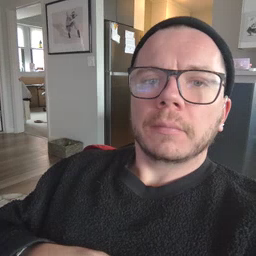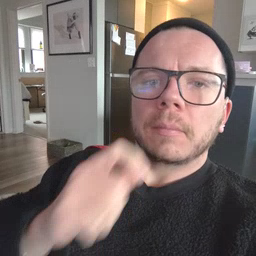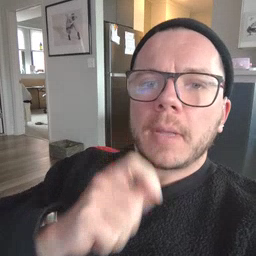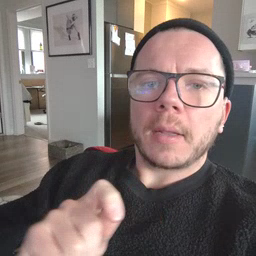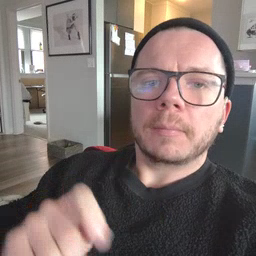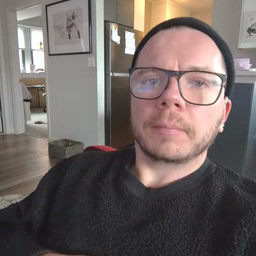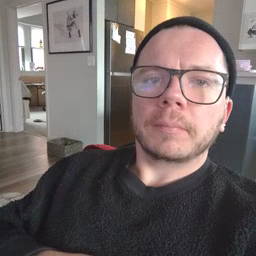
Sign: pen